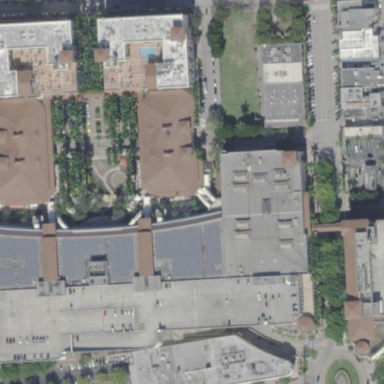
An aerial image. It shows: Retail area that is mall.